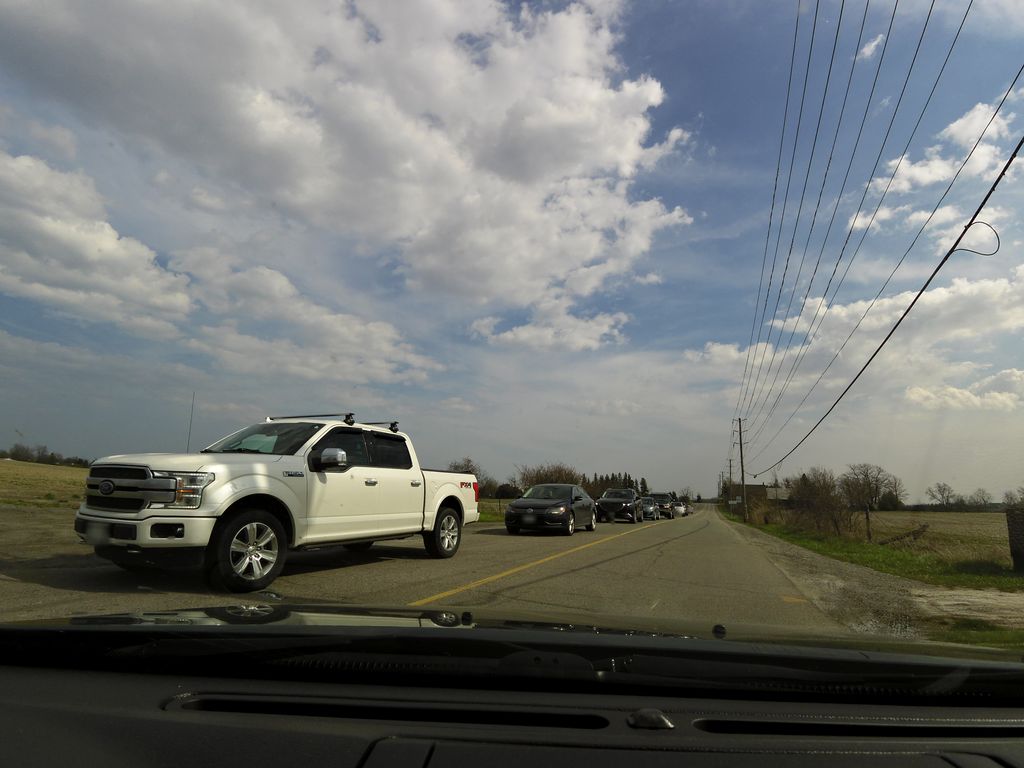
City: hamilton